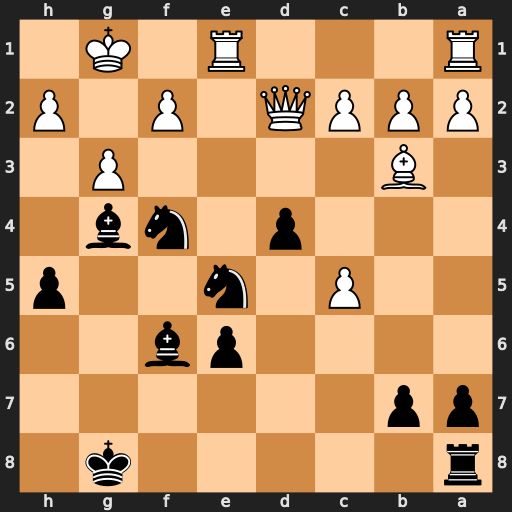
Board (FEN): r5k1/pp6/4pb2/2P1n2p/3p1nb1/1B4P1/PPPQ1P1P/R3R1K1
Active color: b
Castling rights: -
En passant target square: -
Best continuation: Nf3+ Kh1 Nxd2